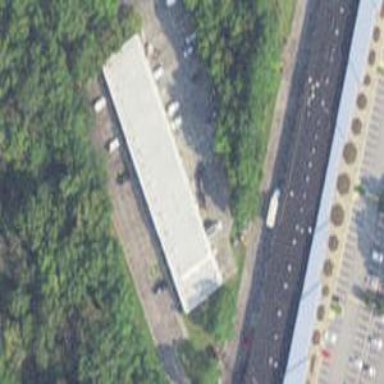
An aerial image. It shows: Commercial building.